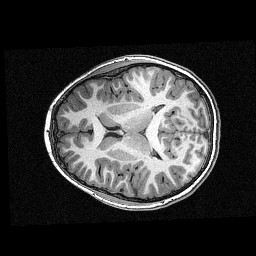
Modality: T1w
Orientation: axial
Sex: male